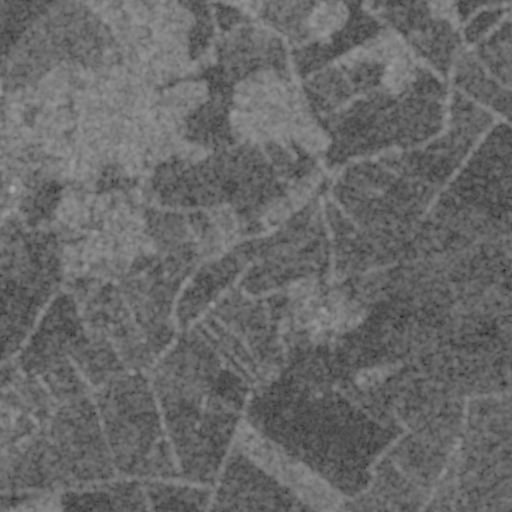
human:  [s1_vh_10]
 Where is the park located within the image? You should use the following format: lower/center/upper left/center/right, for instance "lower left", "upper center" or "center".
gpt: The park is located in the upper left of the image.
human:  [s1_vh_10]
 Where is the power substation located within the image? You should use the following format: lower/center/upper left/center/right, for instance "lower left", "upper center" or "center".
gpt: The power substation is located in the center left of the image.
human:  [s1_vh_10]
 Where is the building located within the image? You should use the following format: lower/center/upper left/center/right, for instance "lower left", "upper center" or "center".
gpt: There is no building in the image.

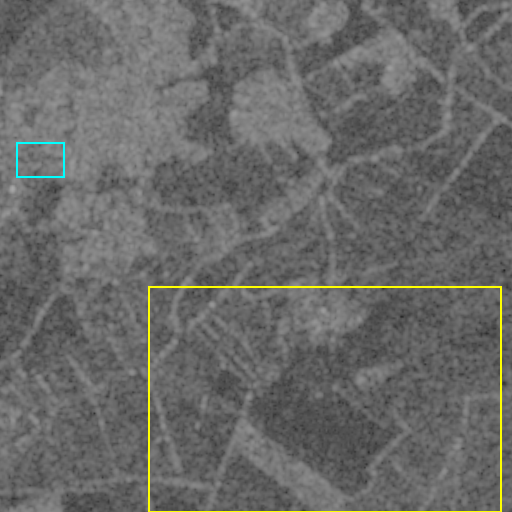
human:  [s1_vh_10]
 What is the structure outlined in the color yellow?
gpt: The structure outlined in yellow is a crop field.
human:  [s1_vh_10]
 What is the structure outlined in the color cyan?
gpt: The structure outlined in cyan is a park.
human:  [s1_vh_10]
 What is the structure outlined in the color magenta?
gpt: There is no magenta outline.